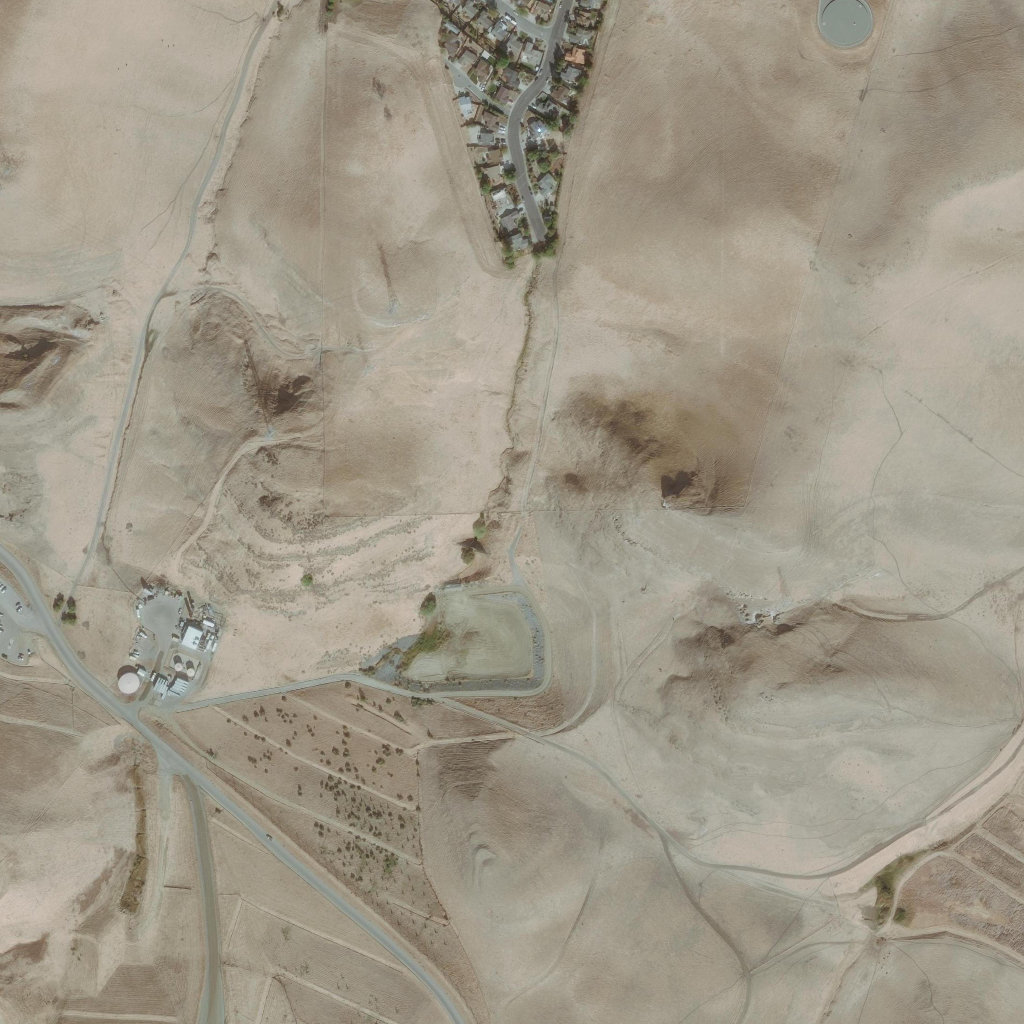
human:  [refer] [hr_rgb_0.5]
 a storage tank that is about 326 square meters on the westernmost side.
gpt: <box>[[11, 65, 13, 67, 0]]</box>